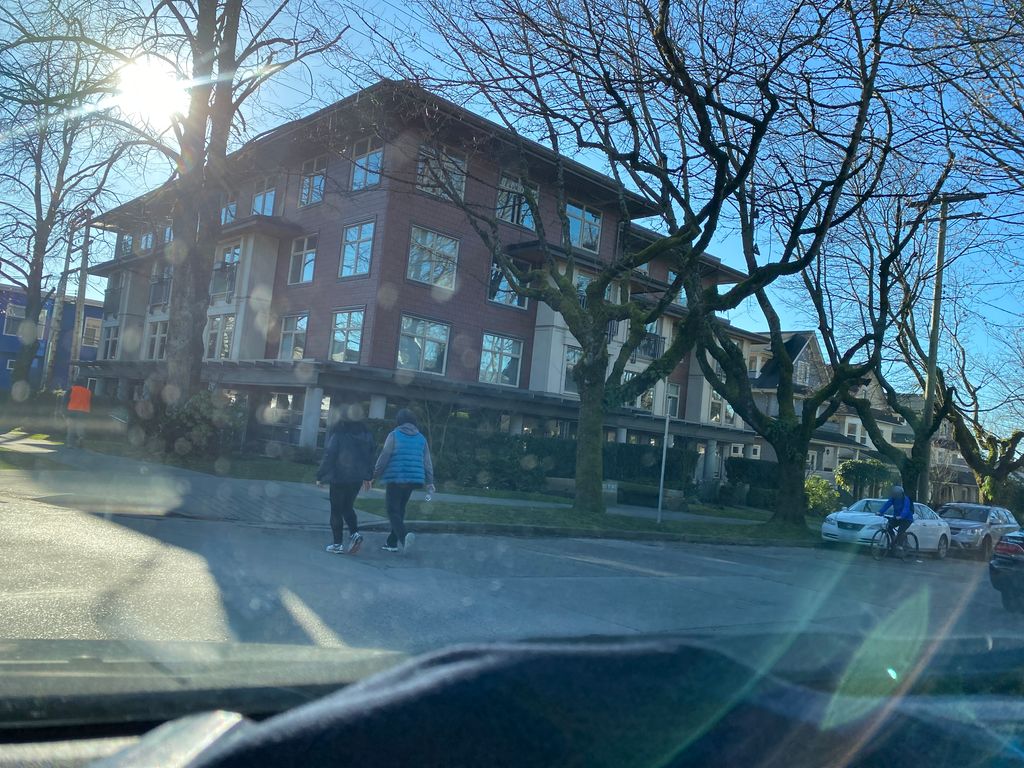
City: vancouver